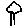
Label: tree